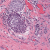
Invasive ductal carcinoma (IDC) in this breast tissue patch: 1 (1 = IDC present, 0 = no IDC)